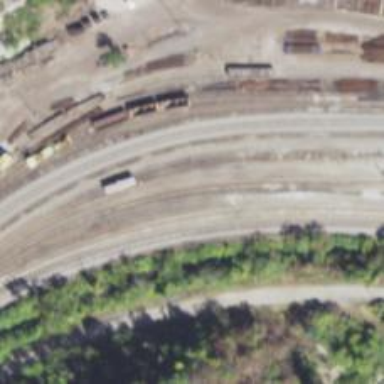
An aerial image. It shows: Railway siding with rails.